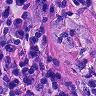
Metastatic tissue present: yes